Interaction volume radius: 5 \u00c5
Interaction volume height: 45 \u00c5
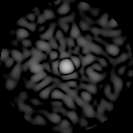
Disorder parameter: 0.8778